Interaction volume radius: 5 \u00c5
Interaction volume height: 30 \u00c5
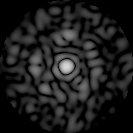
Disorder parameter: 0.8583